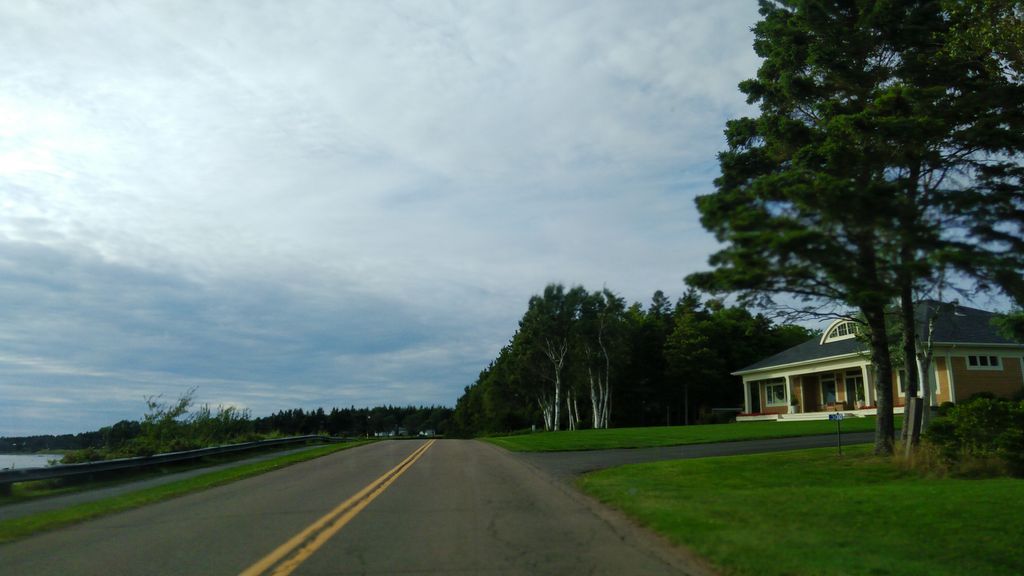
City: charlottetown